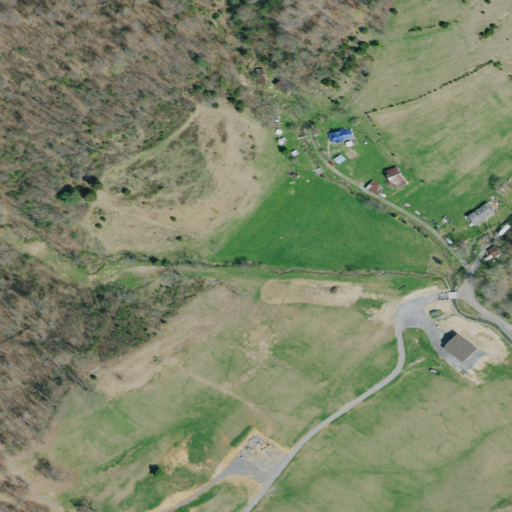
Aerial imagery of valley in Tennessee named Gott Hollow containing pasture, deciduous forest, open development, low intensity development, and mixed forest